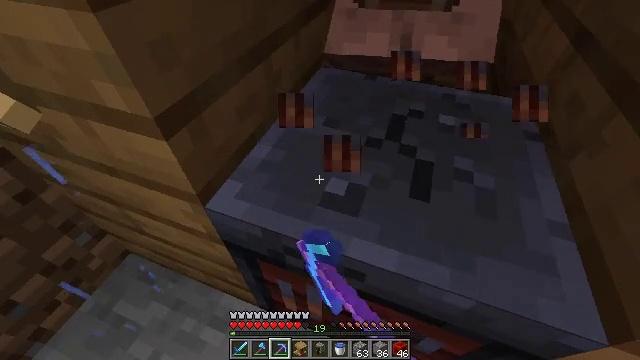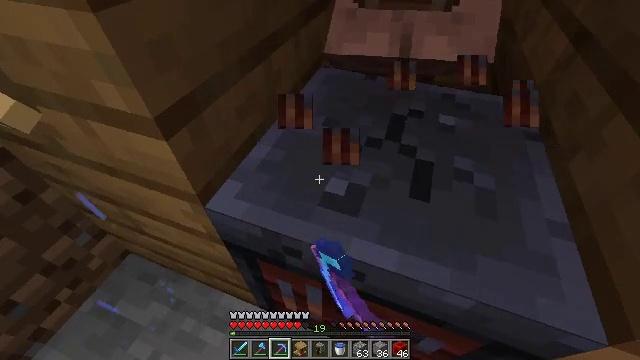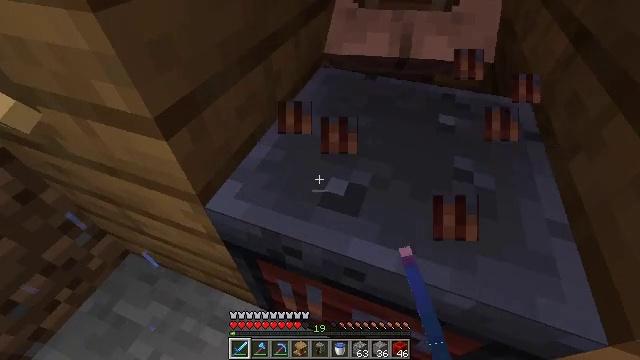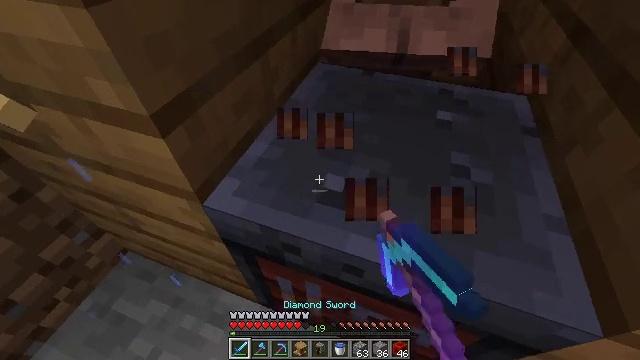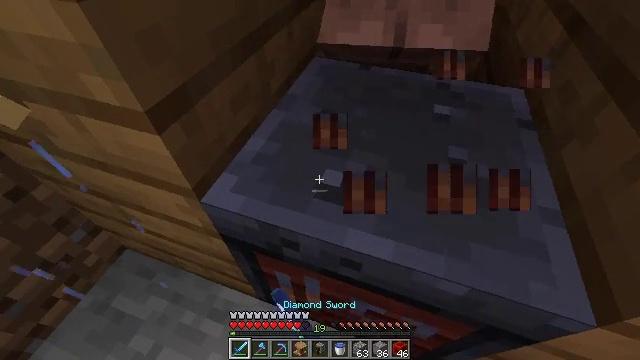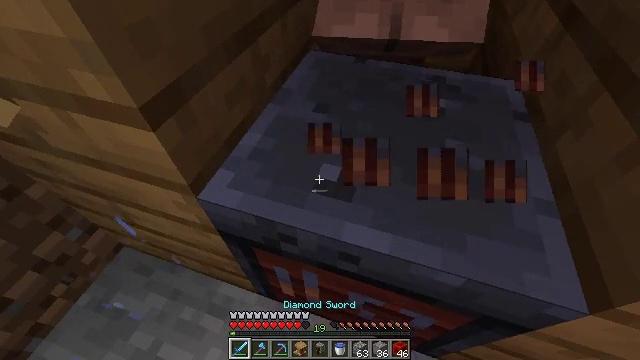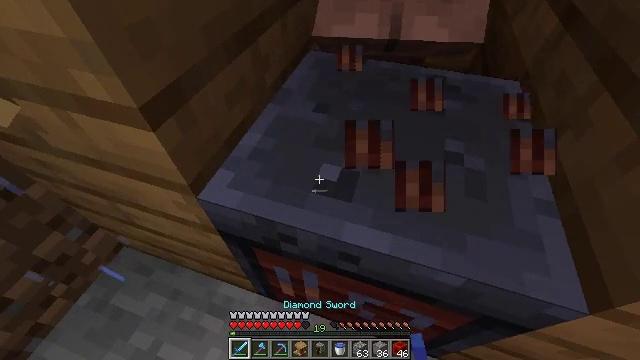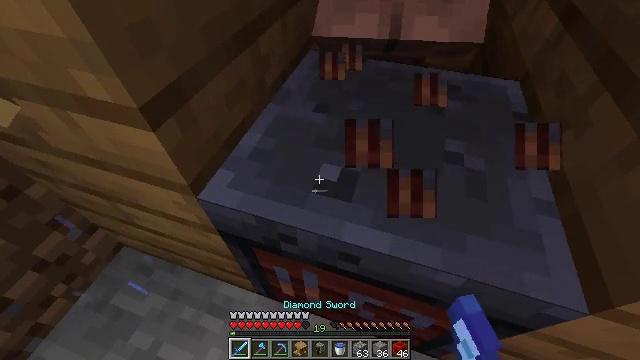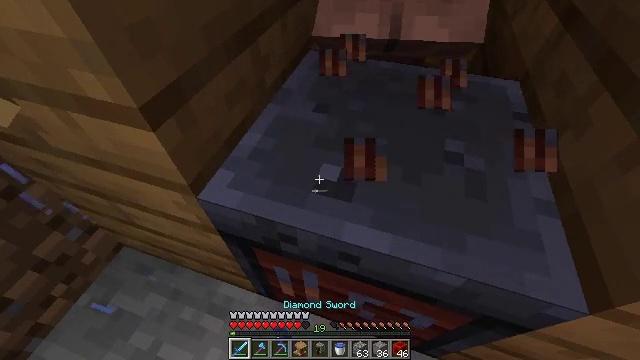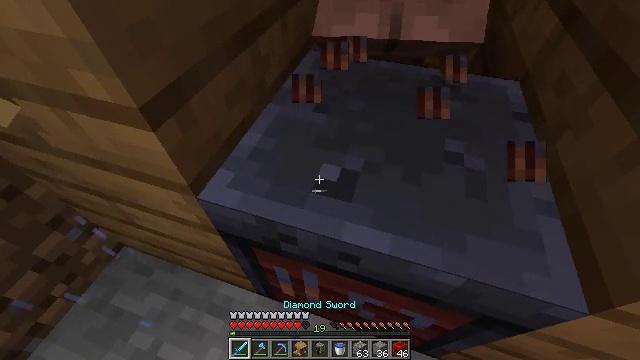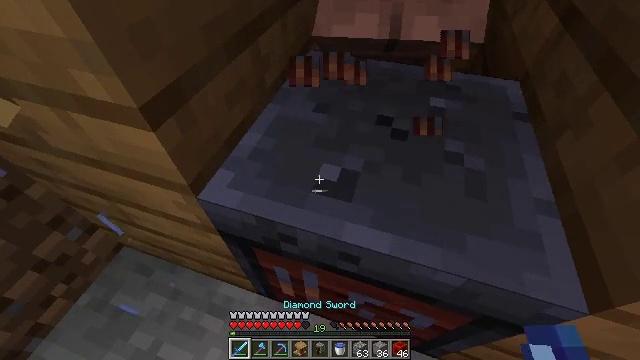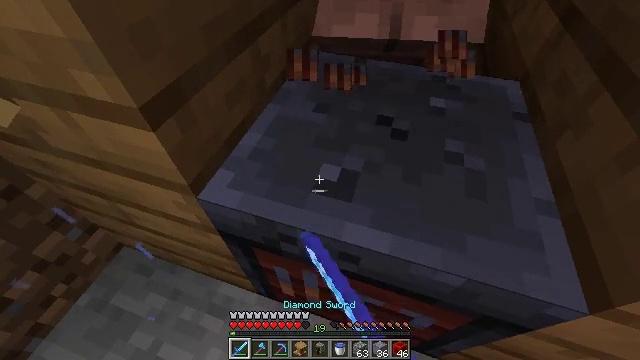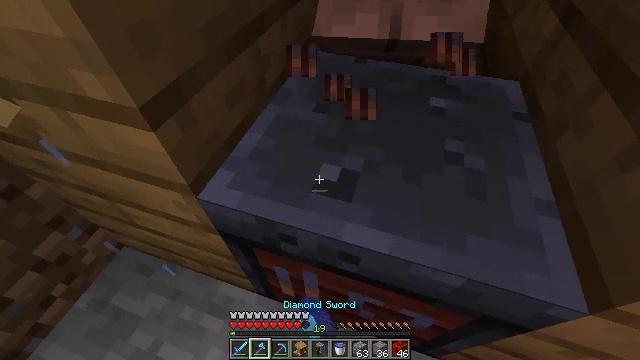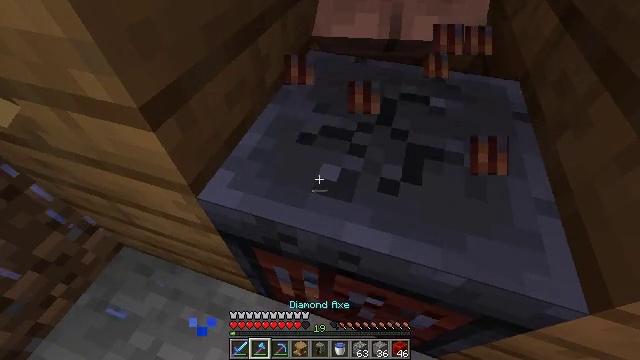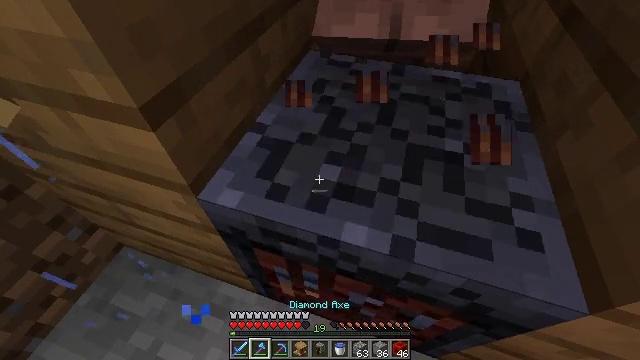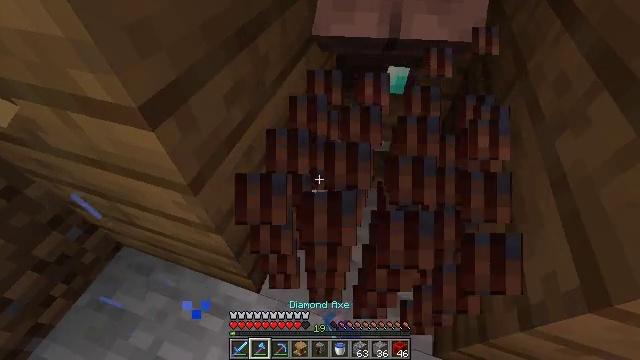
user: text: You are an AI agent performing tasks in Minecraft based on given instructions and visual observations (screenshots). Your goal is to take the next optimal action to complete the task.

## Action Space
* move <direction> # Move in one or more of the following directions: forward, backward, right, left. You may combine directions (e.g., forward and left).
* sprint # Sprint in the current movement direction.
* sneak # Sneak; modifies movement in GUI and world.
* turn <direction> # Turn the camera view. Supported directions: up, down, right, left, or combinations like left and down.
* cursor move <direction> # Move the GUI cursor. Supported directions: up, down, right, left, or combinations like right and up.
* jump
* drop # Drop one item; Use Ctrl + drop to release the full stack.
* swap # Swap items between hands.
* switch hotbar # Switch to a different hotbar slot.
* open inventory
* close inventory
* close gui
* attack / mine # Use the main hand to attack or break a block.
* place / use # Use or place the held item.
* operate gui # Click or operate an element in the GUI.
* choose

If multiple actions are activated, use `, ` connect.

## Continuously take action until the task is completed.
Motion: motion action
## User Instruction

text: Break the smithing table to move it.
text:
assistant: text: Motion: attack / mine
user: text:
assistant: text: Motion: attack / mine, switch to hotbar 1
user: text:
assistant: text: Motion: attack / mine, switch to hotbar 1
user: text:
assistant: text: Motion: turn down, attack / mine, switch to hotbar 1
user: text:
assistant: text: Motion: turn right and down, attack / mine
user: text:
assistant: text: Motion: attack / mine
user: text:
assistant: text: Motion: attack / mine
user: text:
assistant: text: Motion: attack / mine
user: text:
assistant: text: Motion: attack / mine
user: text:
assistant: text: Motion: attack / mine
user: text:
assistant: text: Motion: attack / mine
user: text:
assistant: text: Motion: attack / mine, switch to hotbar 2
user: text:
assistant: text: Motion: attack / mine, switch to hotbar 2
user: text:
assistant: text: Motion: attack / mine, switch to hotbar 2
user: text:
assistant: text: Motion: attack / mine
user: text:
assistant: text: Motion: attack / mine
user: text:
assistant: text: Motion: attack / mine
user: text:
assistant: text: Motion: attack / mine
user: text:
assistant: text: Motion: turn right, attack / mine
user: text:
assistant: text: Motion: attack / mine